Question: I try to set up a tableView. I use standard cells for all sections' rows except in the last section (containing one row). Thus, I would also like to use the standard layout for all those sections except that special one.
A short example is the following, my "special" cell is in section 3 (there is only one row):
'''
- (CGFloat)tableView:(UITableView *)tableView heightForHeaderInSection:(NSInteger)section {
if (section == 3)
return 5;
return **????**;
}
'''
At I would like to return the width calculated from UITableView (just as if I did not implement the method).
> [super self:tableView
heightForHeaderInSection:(NSInteger)section];
does not work. I know I can access
'''
[tableView setionHeaderHeight]
'''
which is by default 10 and obviously does not take into account that I have section headings for the other sections, which will require additional space. I tried that, but it will then get the sections too close (see screenshot):
(Note: the section I am interested in is the one which does not look like a cell: the one with the dates (invisible background)).

So, the easiest thing would be to hand over the layout to the standard implementation which is perfect - except for section3.
What are my options?
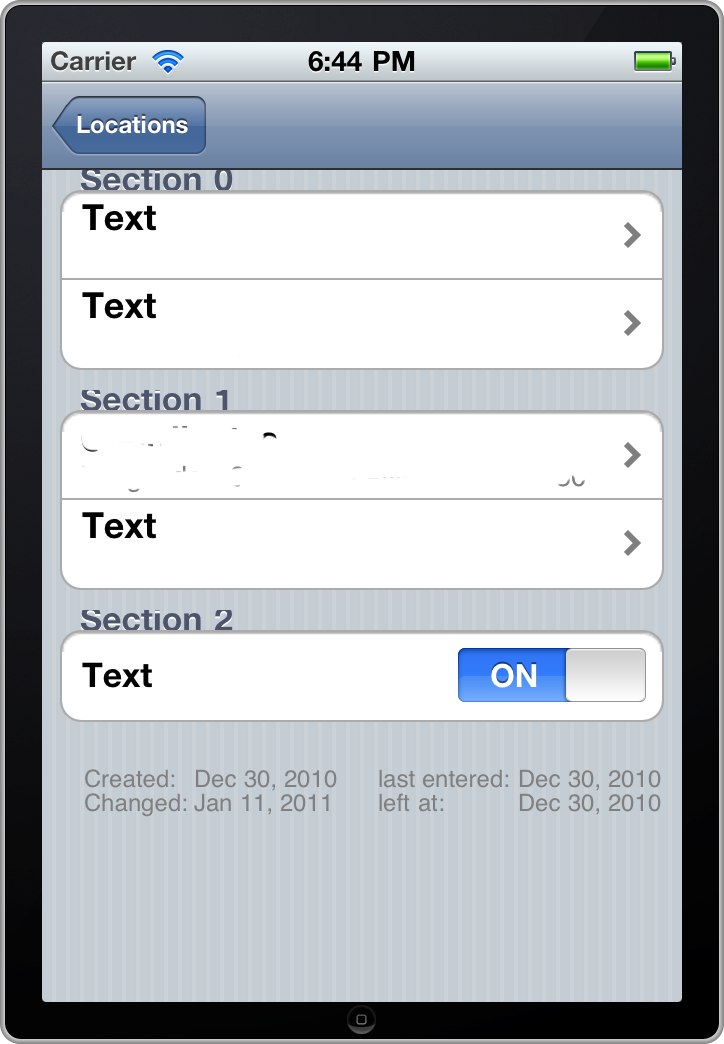
Answer: You do not have a super implementation 'tableView:heightForHeaderInSection:' since you are not subclassing any abstract base implementation for 'UITableViewDelegate'. The table view is instead decided if the default height should be used by inspecting your delegate implementation to see if the method is available.
It is a quite a huge concept to wrap your head around, especially if coming from Java or C#. Methods in Objective-C protocols can be optional, and their absence means .
Your method should probably be implemented as:
'''
- (CGFloat)tableView:(UITableView *)tableView heightForHeaderInSection:(NSInteger)section {
if (section == 3) {
return 5;
} else {
return 36;
}
}
'''
The default height for grouped and plain tableviews are different (22points for plain). The default values are not exposed by 'UITableView', not even as private methods. File bug at <URL> to make this a public constant.